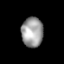
Tissue: lung
Cell type: Epithelial cells
Senescence score: 0.1953
Nuclear area (px): 632
Mean DAPI intensity: 157.25